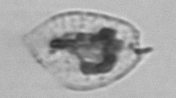
Label: Prorocentrum_micans